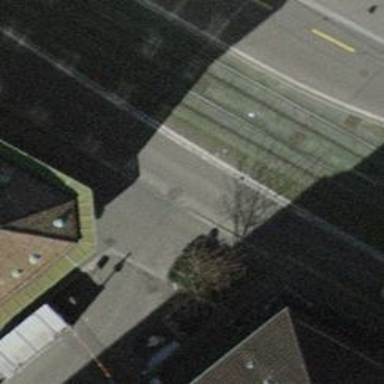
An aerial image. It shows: Table-style traffic calming feature.